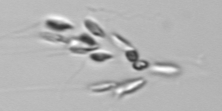
Label: Dinobryon